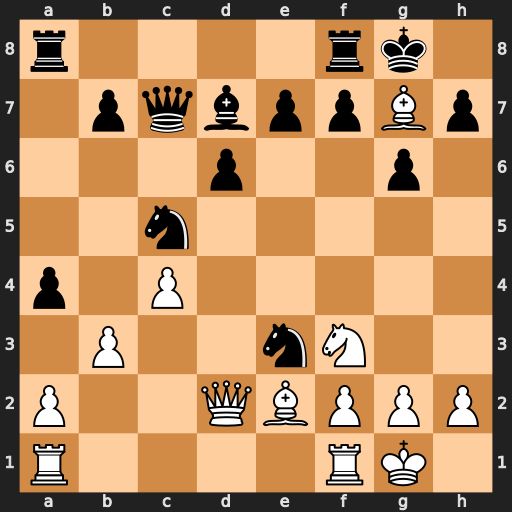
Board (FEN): r4rk1/1pqbppBp/3p2p1/2n5/p1P5/1P2nN2/P2QBPPP/R4RK1
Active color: w
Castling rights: -
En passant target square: -
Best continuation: Bxf8 Nxf1 Qh6 Ne6 Bxe7